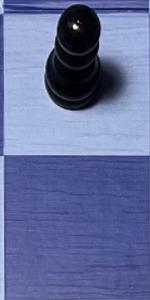
Label: Empty